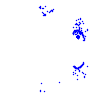
Particle: kaon